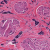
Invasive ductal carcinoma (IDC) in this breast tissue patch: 0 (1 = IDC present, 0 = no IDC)